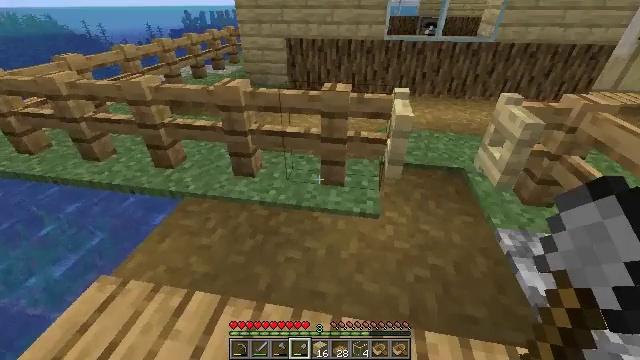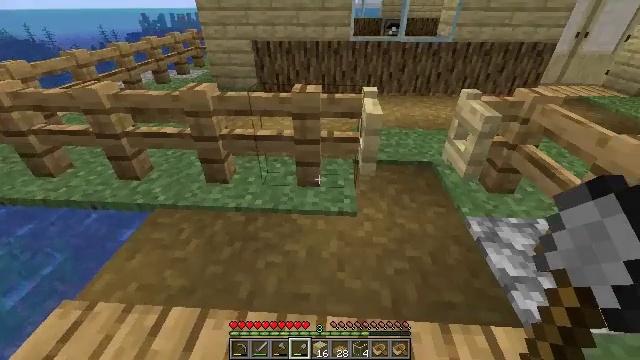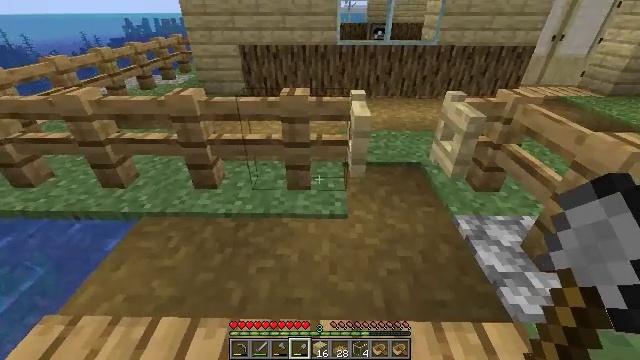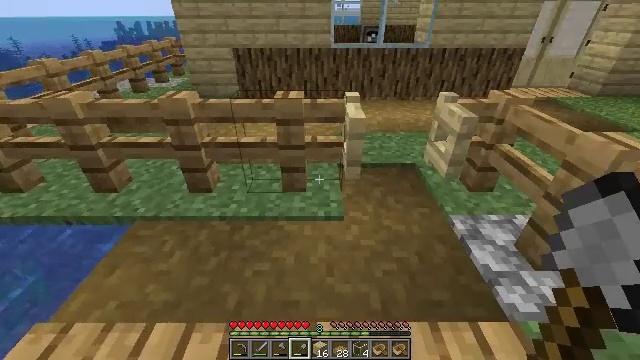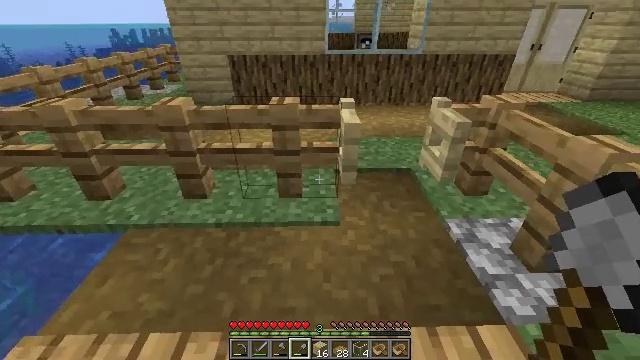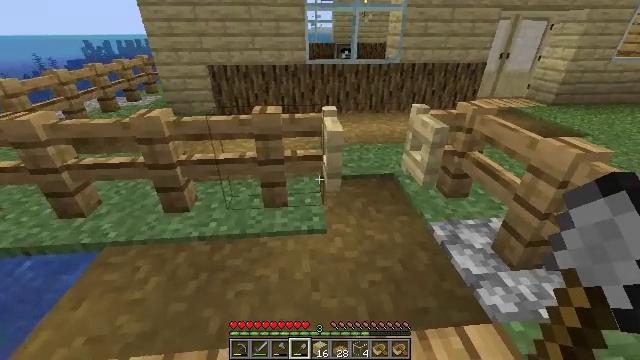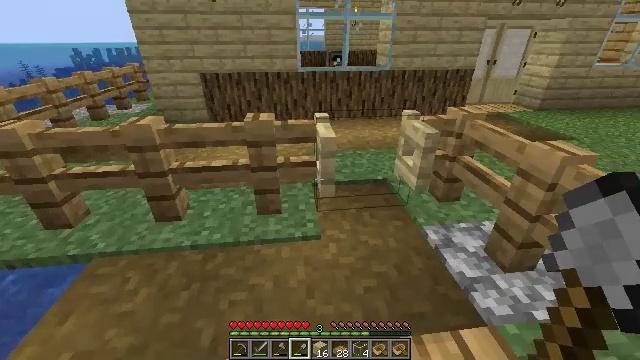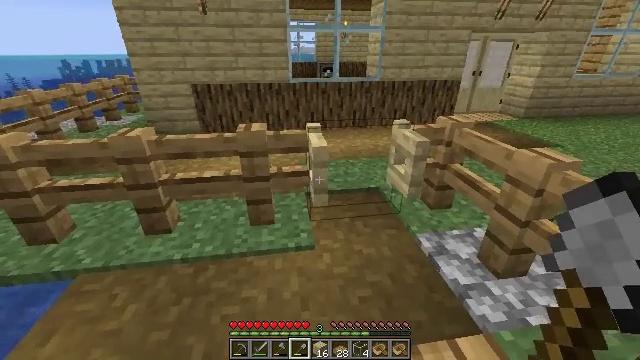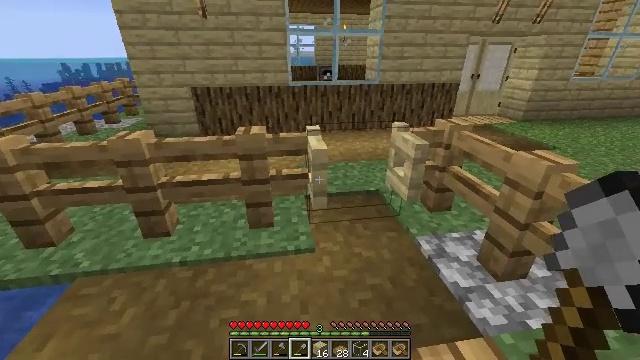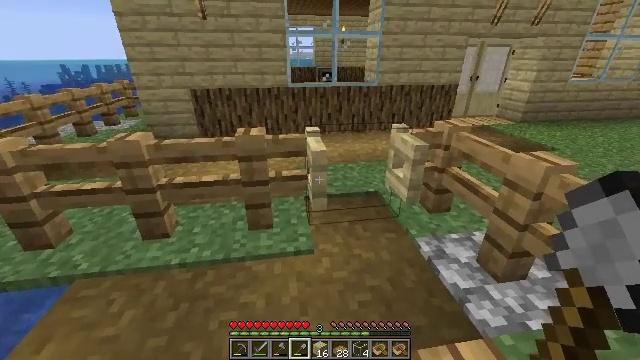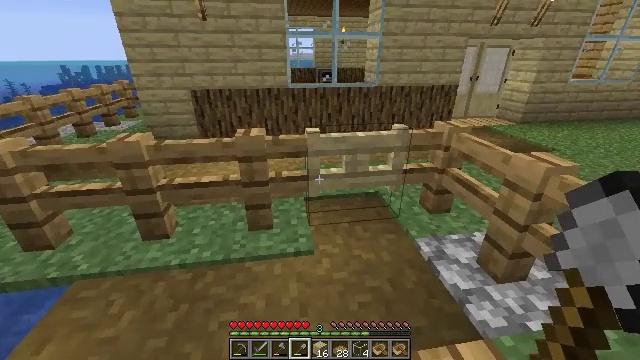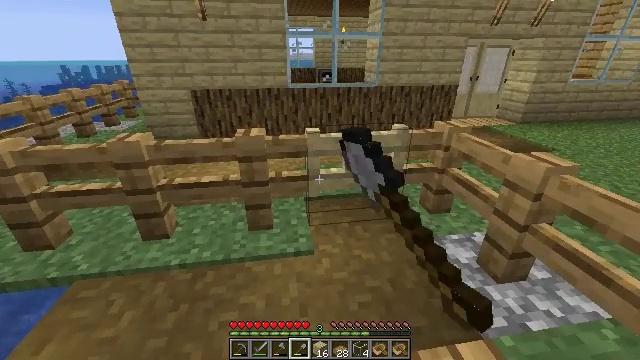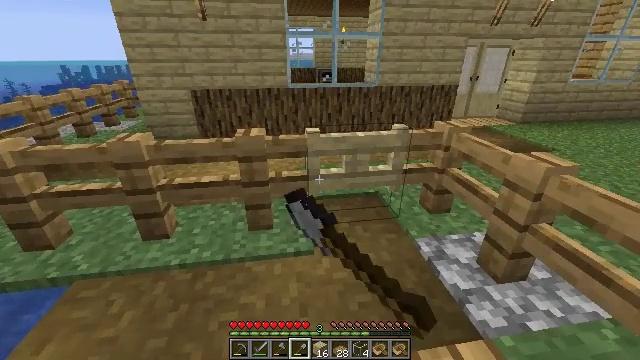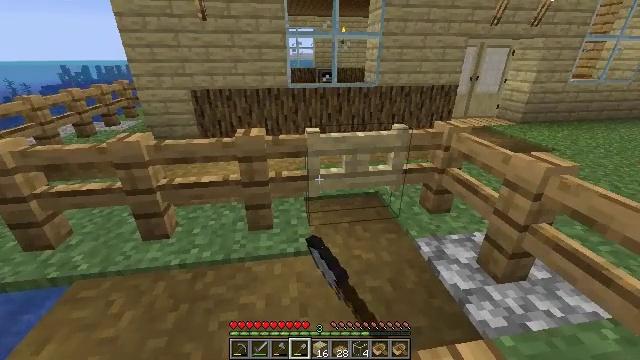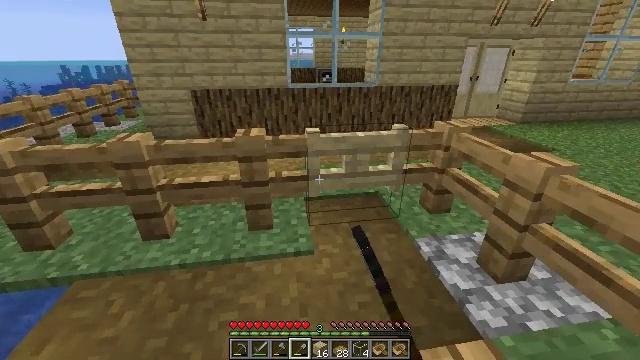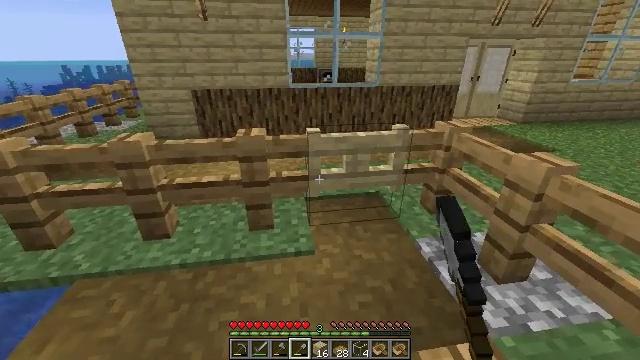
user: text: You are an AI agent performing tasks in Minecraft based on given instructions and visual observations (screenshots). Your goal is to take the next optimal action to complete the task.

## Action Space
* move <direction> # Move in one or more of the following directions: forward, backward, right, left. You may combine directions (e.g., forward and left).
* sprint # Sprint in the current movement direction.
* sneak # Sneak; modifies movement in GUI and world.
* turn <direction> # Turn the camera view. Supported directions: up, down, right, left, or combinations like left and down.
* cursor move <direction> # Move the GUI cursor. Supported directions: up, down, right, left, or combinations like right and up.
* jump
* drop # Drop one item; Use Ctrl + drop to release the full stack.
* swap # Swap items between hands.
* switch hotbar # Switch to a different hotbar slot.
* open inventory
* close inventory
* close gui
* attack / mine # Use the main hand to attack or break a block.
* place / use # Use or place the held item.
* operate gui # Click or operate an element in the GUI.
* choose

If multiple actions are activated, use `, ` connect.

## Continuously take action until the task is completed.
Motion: motion action
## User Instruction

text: Collect sugar cane near water sources.
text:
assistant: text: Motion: turn right
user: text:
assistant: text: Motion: turn right
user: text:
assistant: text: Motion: turn right
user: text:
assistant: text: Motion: turn right and up
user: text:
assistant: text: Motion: turn right and up
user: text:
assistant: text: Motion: turn right and up
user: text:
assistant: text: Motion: turn right and up
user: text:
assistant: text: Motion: no_op
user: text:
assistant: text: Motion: no_op
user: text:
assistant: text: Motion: use / place
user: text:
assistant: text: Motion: use / place
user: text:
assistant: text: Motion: use / place
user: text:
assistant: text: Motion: no_op
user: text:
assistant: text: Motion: no_op
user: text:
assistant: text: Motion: no_op
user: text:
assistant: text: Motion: no_op
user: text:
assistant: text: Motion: turn left
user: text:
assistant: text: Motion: move forward, turn left
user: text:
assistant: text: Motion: move forward, turn left
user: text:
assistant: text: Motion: move forward, turn left
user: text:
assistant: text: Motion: move forward, turn left
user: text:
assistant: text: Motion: move forward, turn left
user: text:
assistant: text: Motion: move forward, turn left
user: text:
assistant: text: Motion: move forward, turn left and up
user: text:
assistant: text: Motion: move forward, turn left
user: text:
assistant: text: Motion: move forward, turn left
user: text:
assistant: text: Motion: move forward, turn left
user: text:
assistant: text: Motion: move forward, turn left
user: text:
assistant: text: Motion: move forward
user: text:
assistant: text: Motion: move forward